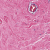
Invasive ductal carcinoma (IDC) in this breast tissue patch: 0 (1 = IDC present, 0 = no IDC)